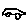
Label: car